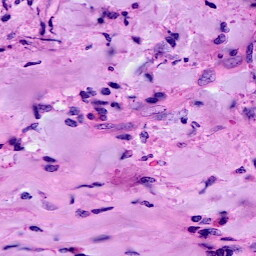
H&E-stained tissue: Breast